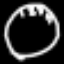
Label: clock